Interaction volume radius: 5 \u00c5
Interaction volume height: 10 \u00c5
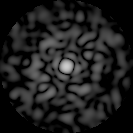
Disorder parameter: 0.7969